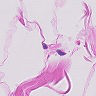
Metastatic tissue present: no